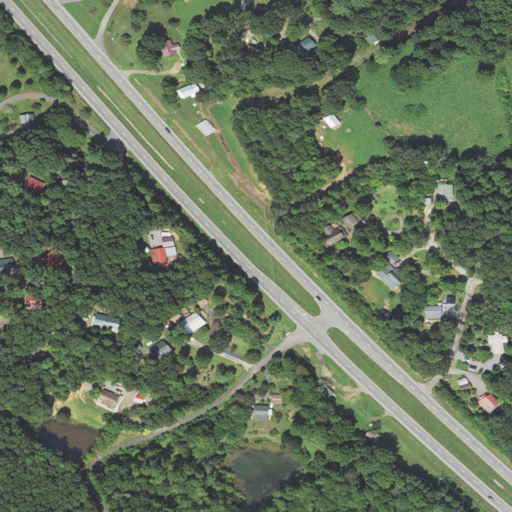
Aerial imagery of gap in North Carolina named Cole Gap containing open development, deciduous forest, mixed forest, low intensity development, pasture, and medium intensity development